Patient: sex M, age 48
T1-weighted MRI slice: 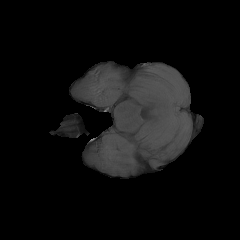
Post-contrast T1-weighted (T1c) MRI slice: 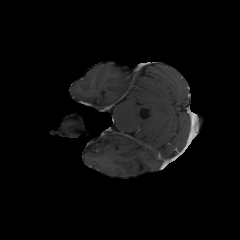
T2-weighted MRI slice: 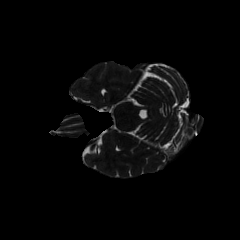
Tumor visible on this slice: no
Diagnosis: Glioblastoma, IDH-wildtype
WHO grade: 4